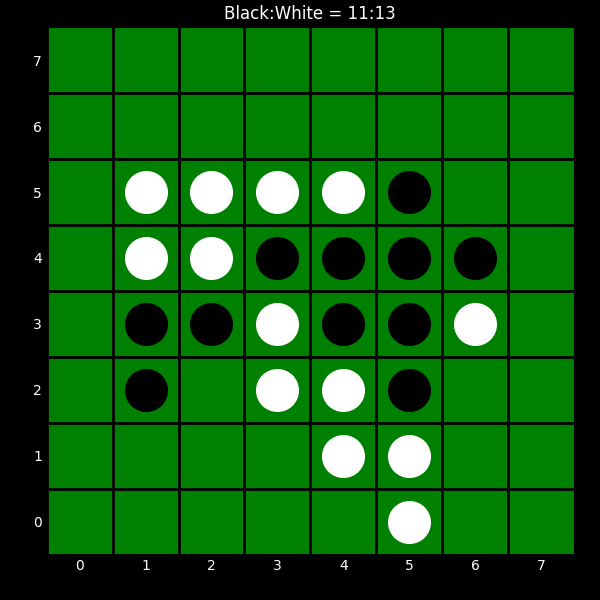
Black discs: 11
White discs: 13